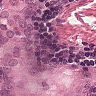
Metastatic tissue present: yes